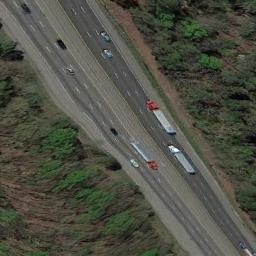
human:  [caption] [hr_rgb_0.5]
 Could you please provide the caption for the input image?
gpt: The highways are particularly slender .

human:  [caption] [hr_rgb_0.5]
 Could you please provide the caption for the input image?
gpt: There are large green forests around the freeway and there are many cars on the freeway .

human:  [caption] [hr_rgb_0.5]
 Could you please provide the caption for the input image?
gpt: A straight freeway goes through the forest with many sage green trees and some cars are driving on the freeway .

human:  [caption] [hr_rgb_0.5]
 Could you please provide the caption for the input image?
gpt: The freeway goes through the forest with some cars .

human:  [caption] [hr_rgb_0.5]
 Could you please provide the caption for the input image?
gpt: There are some green and brown trees beside the freeway .